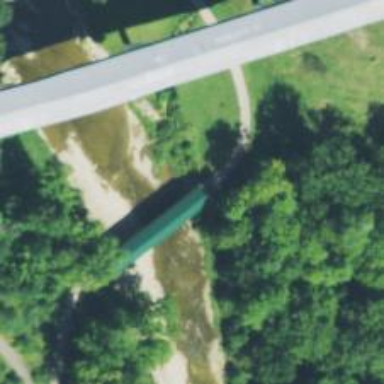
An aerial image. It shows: Covered bridge over path.